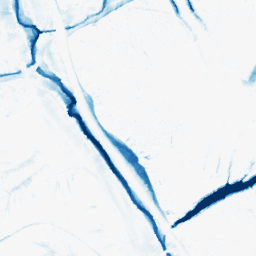
Category: morphological
Decomposition family: morphological
Decomposition parameters: operation: closing
size: 10
Upsampling method: regularized
Upsampling parameters: scale: 2
lambda_reg: 0.01
Upsampling scale: 2